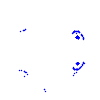
Particle: proton